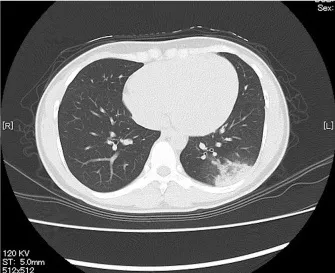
Chest imaging showing signs of COVID-19. . D: Chest X-ray showing improvement of the abnormal shadow on the day 8.
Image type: radiology (ct)